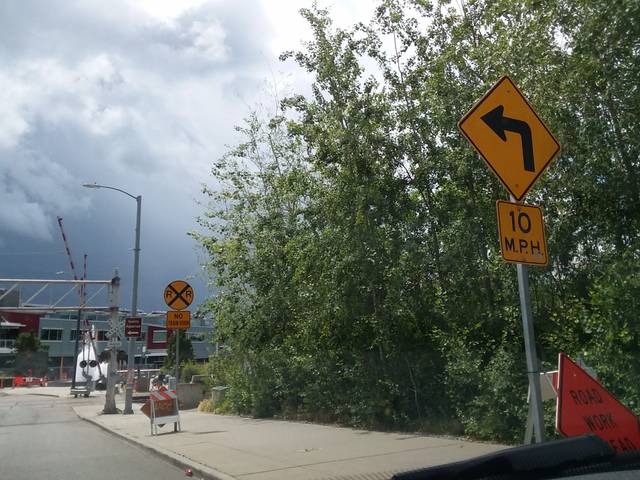
Region: United States
Coordinates: 47.616, -122.354